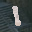
Label: 1